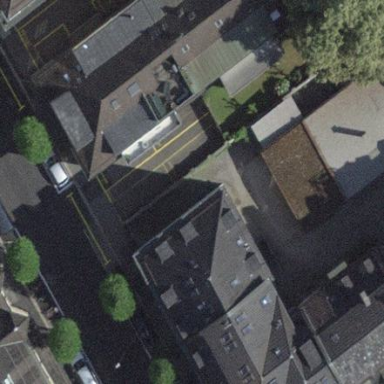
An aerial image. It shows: Hipped roof apartment building.